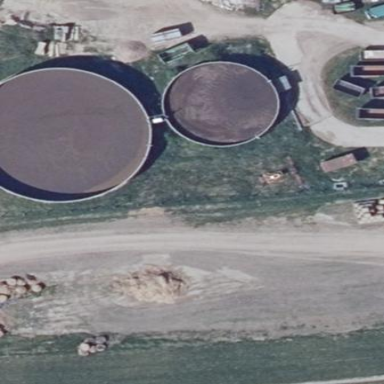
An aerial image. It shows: Storage tank with man-made structure.